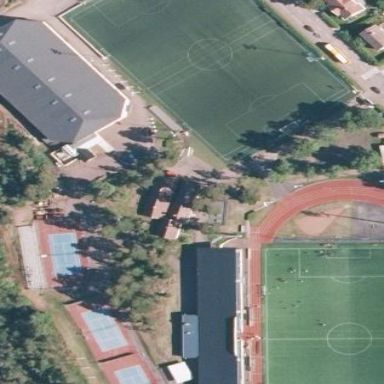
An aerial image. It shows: Sports center on leisure land.